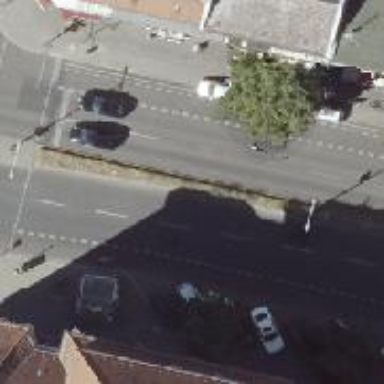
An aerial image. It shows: Secondary road with asphalt surface where stopping is not allowed in the parking area.